Question: I have a function like this:
'''
plotMeansDouble <- function(data, labX)
{
#xlabs <- paste(levels(stats::reorder(data$type, data$score,mean)),"
(N=",levels(stats::reorder(data$N, data$score,mean)),"/",levels(stats::reorder(data$TN, data$score,mean)),")",sep="")
ggplot(data, aes(x=microstyle, y=difficulty, ymax = Upper.CI, group= course, color=course)) +
geom_errorbar(aes(ymin=Lower.CI, ymax = Upper.CI ), width=.1, position=position_dodge(.2)) +
geom_line(, position=position_dodge(.2)) +
geom_text(aes(y=Upper.CI,label = pointlabel, vjust=-1),position=position_dodge(.2)) +
geom_point(size=3, shape=21, position=position_dodge(.2))+
labs(x = labX, y = "Score") +
theme_bw()+
theme(panel.grid.major = element_blank(), panel.border = element_blank(),axis.text=element_text(size=14), axis.title=element_text(size=18),axis.text.x=element_text(size=16, angle=40, vjust=.8, hjust=1.01)) #+ scale_x_discrete(labels=xlabs)
}
'''
This code plot my graph like this:

In this plot I want to plot the relationship between Type and Score for two courses, so far so good. But now I would like to add a second x-axis lables below A, B and C respectively to show the number of observations for each type. Note that in the code I commented the 'scale_x_discrete'. I know this function allows me to add something under each level. But the problem is that I have two courses DSP and RP. So I would like to add the number of observations for both two courses under x labels A,B,C, preferably colored with green and yellow to represent two courses, which does not seem to be possible with 'scale_x_discrete'.
I think a solution could be add two additional x-axis under the current one, each with labels of the two course. Is it possible to achieve this with 'ggplot2'?
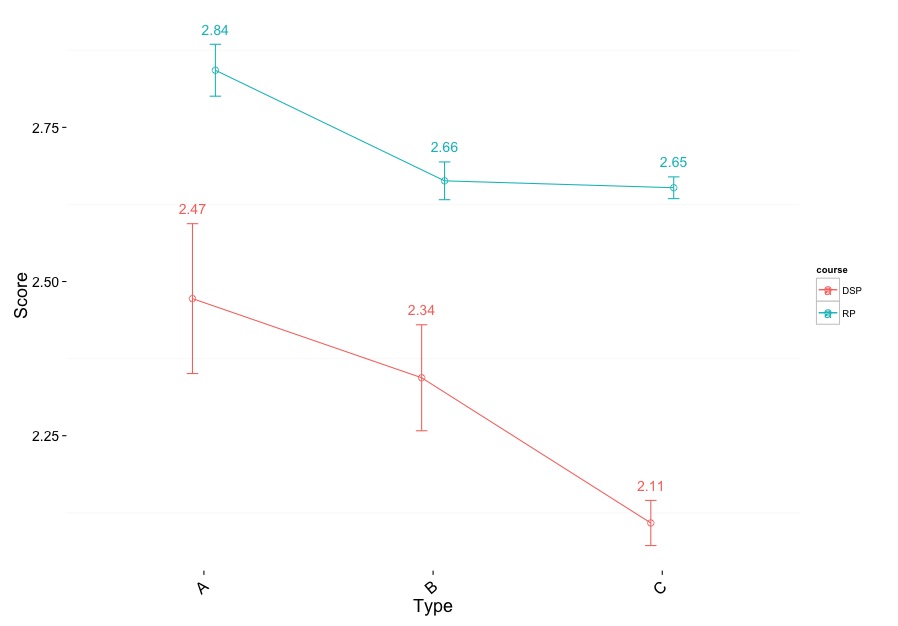
Answer: You can use 'geom_text' to achieve this. The following code is strongly influenced by <URL>.
'''
# load ggplot
require(ggplot2)
require(grid)
# creating sample data
set.seed(42)
df <- data.frame(Type = LETTERS[1:3],
Score = runif(6),
course = letters[1:2])
# data for text labels
text.a <- data.frame(Type = LETTERS[1:3],
Score = -Inf,
course = 'a',
text = paste0('N=', 1:3))
text.b <- data.frame(Type = LETTERS[1:3],
Score = -Inf,
course = 'b',
text = paste0('N=', 2:4))
# plotting commands
p <- ggplot(df, aes(Type, Score, color=course, group=course)) +
geom_point() +
geom_line() +
geom_text(data=text.a, aes(label = text), vjust=3, show_guide = FALSE) + # adding text for first course
geom_text(data=text.b, aes(label = text), vjust=4.5, show_guide = FALSE) + # adding text for second course
theme(plot.margin = unit(c(1,1,2,1), "lines")) + # making enough room
scale_x_discrete(name='
Type') # pushing down the legend
# turns clipping off
gt <- ggplot_gtable(ggplot_build(p))
gt$layout$clip[gt$layout$name == "panel"] <- "off"
grid.draw(gt)
'''